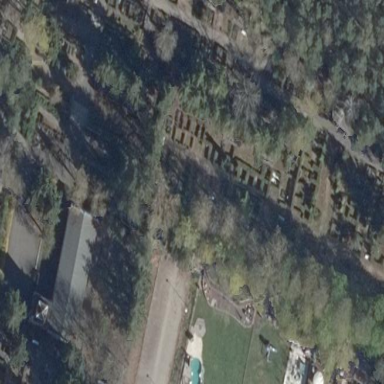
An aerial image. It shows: Fence surrounding cemetery.